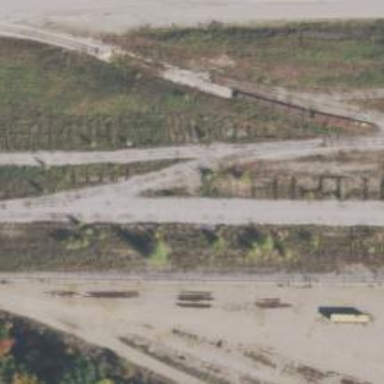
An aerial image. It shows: Railway spur service.